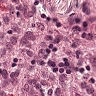
Metastatic tissue present: no